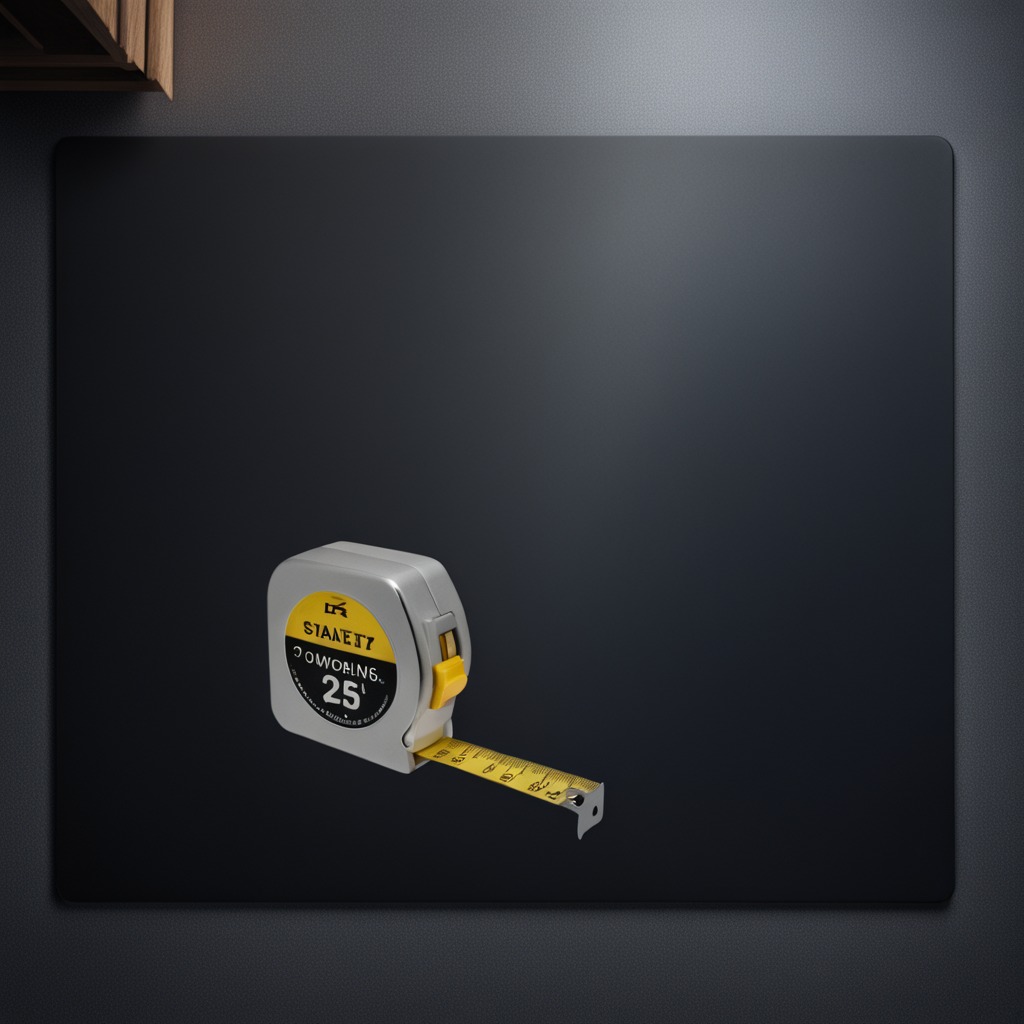
A measuring tape is lying on a clean granite tabletop covered with a black rubber mat inside a workshop at night dim ambient light soft shadows worn but beneath the mat